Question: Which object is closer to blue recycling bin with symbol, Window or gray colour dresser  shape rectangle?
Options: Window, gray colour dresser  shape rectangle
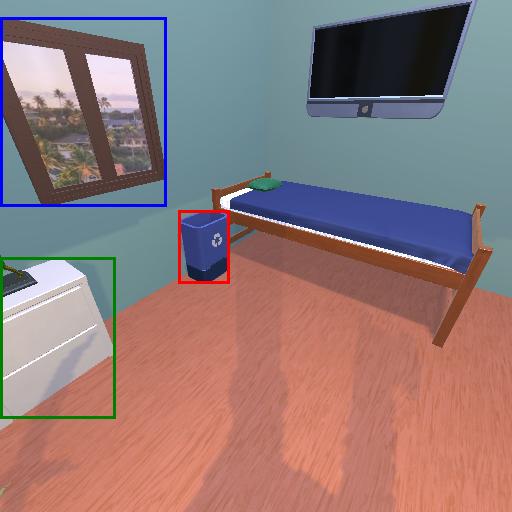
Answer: Window